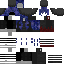
A female skeleton skin with dark skin, wearing brown helmet dressed in a blue hoodie and blue pants, featuring a closed mouth.